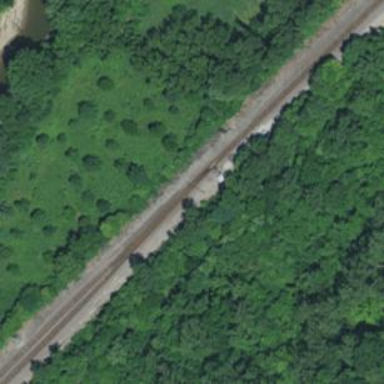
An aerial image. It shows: Railway spur junction.